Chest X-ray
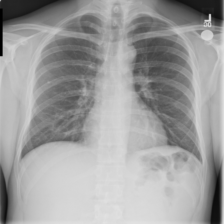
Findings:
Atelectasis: negative
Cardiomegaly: negative
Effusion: negative
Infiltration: negative
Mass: negative
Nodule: negative
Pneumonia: negative
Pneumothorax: negative
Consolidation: negative
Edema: negative
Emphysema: negative
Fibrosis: negative
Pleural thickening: negative
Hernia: negative